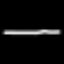
Label: line